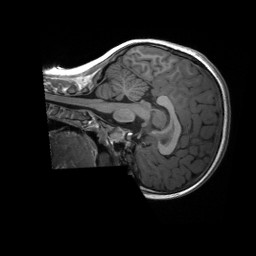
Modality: T1w
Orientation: sagittal
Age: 8
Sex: female
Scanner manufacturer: siemens
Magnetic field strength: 3 T
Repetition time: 2.3 s
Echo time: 0.00232 s